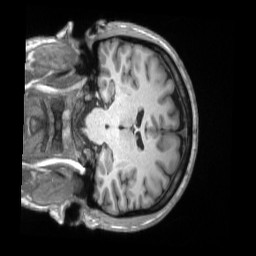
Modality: T1w
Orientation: coronal
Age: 38
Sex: male
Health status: ill
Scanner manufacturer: siemens
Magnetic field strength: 3 T
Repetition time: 2.2 s
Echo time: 0.00157 s